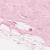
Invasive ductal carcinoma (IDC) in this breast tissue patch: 0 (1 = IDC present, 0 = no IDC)